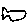
Label: fish